Field crop: tomato
Growth stage: 1
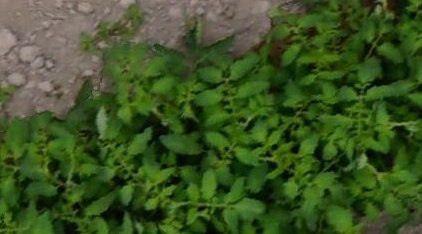
Species: tomato